Question: I have a query: where subject table contains names
'''
SELECT
'title in DB: ' || name
FROM subject;
'''
and it prints select statement itself

It happens with all queries.
How to get read of this?
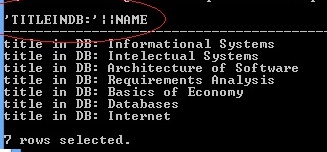
Answer: That is a table output of the columns you have selected. If you just want it to have 'Name'
do this:
'''
SELECT
'title in DB: ' || name as Name
FROM subject;
'''
This is commonly referred to as aliasing a column name.